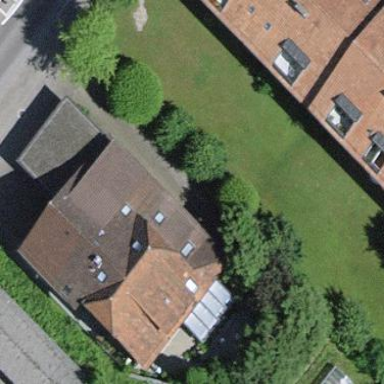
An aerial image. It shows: Residential building.